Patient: sex M, age 69
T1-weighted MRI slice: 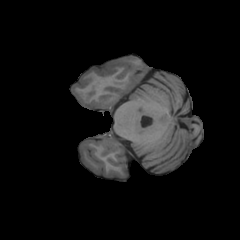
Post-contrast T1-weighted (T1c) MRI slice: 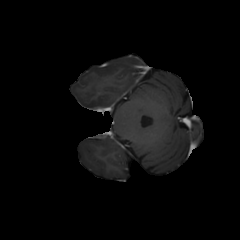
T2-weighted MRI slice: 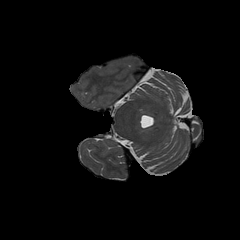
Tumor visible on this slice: no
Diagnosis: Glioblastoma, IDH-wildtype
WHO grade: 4